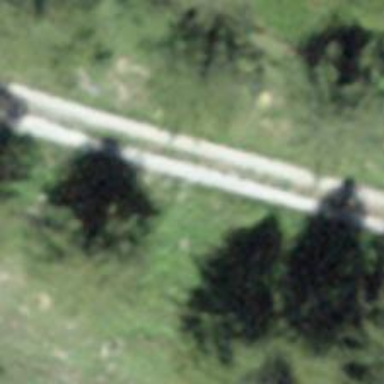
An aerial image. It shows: Track with grade1 tracktype.